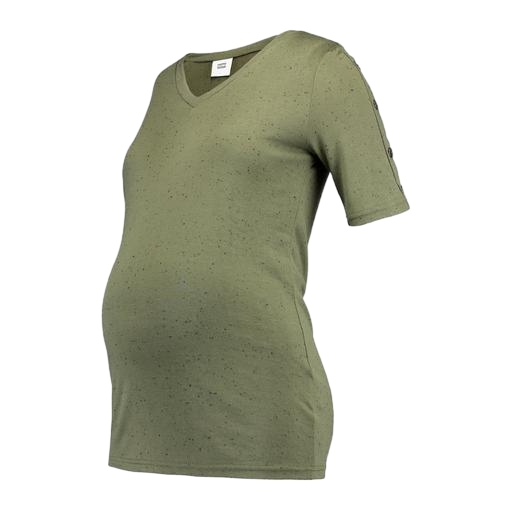
green maternity nursing top, multicolor maternity khaki space dye, maternity/nursing tee, white background